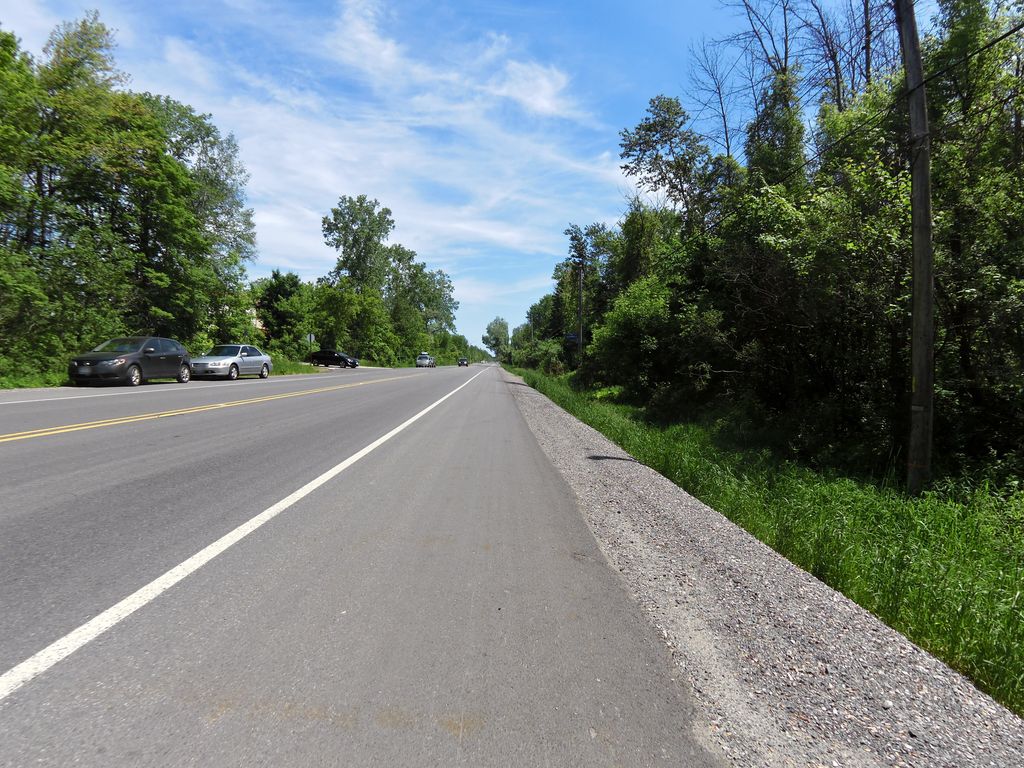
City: ottawa-gatineau